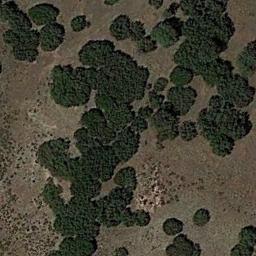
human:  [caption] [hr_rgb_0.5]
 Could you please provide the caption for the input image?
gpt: Some connected chaparrals of different sizes grow on the wasteland .

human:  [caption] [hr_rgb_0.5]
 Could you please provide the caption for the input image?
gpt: Chaparral is densely distributed on the sand .

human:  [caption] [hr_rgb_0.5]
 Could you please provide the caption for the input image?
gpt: Only scattered weeds can be seen in this desert .

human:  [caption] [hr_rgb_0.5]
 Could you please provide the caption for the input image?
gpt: The chaparral is consist of dense green bushes .

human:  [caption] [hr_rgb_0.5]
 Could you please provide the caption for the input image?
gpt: The middle of the chaparral is dense .